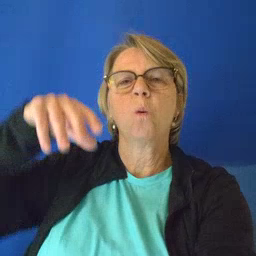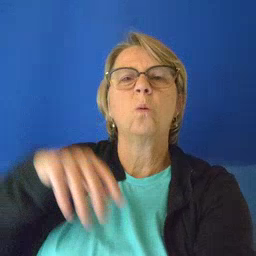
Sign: cloud